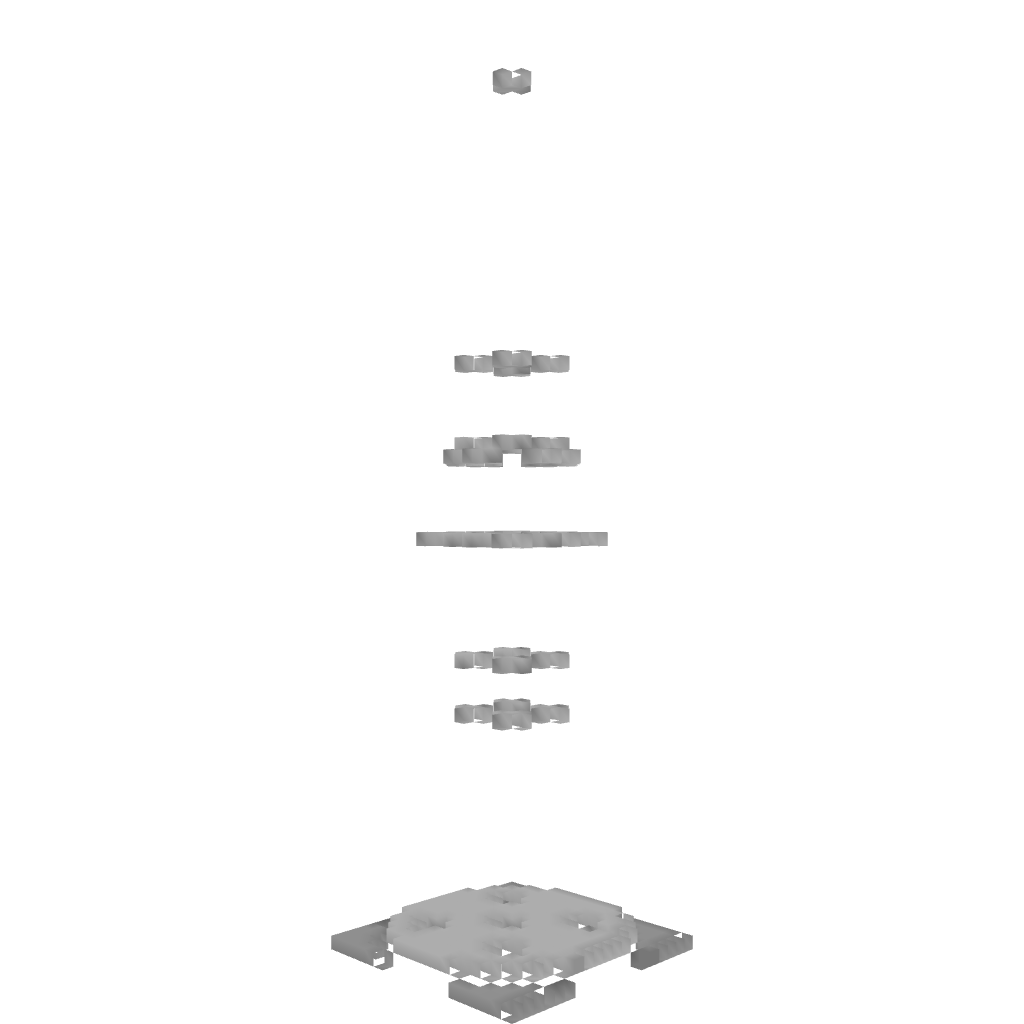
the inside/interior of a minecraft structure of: Impossible Fountain